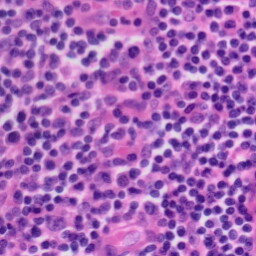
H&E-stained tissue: Tonsil